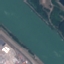
Label: River